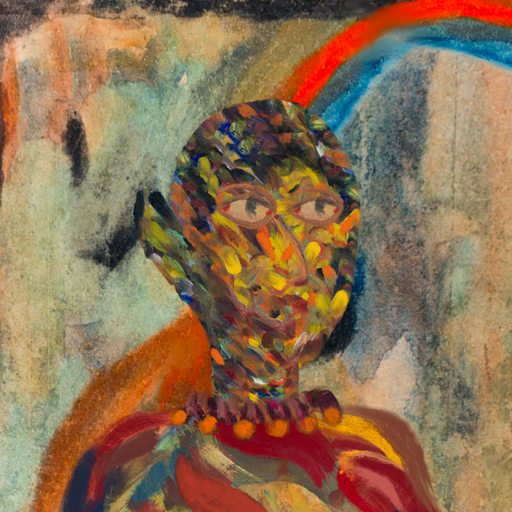
Background: Childish, Head And Neck Side: An_Impression, Face Side: GypsyMother, Bust: Mother_And_Son_Son, Hair Side: Blank, Head Accessory: Blank, Second Necklace: Blank, Necklace: Doll, Baby: Blank